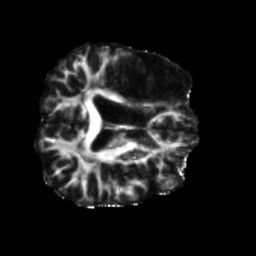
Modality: FA
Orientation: axial
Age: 49
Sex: male
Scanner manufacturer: siemens
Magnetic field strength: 3 T
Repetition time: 5.25 s
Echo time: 0.08 s